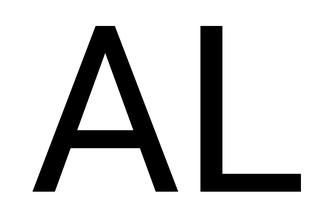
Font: Roboto_Regular